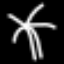
Label: palm tree